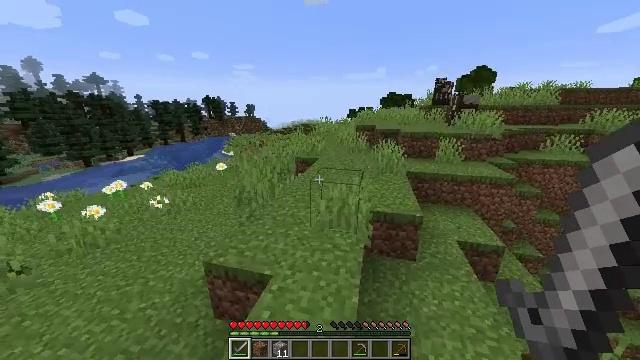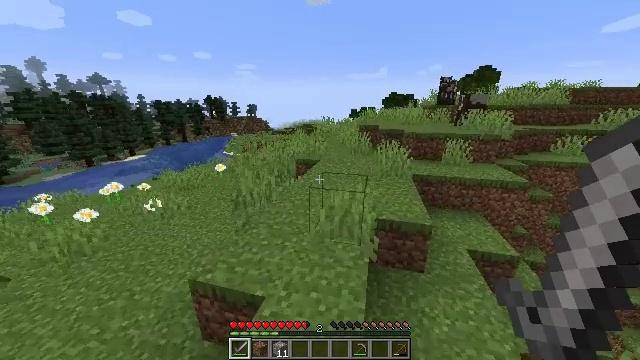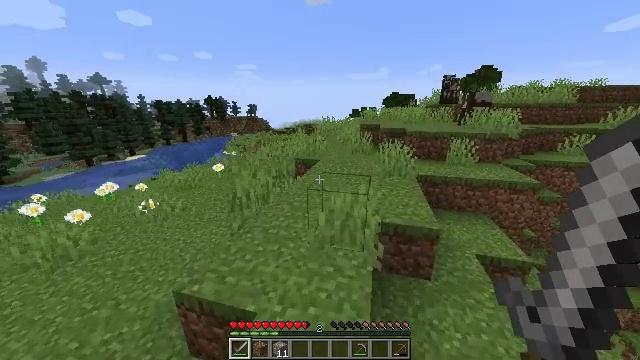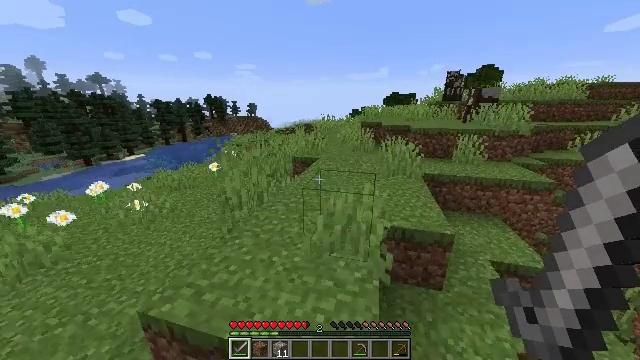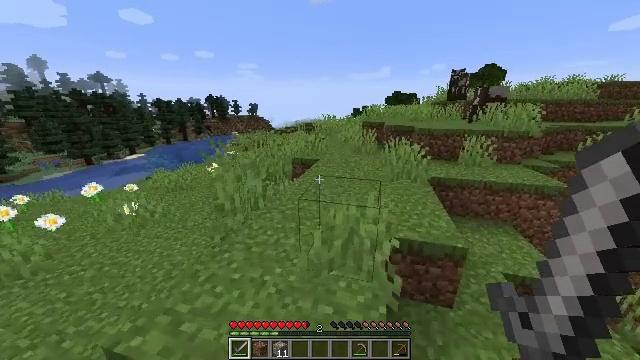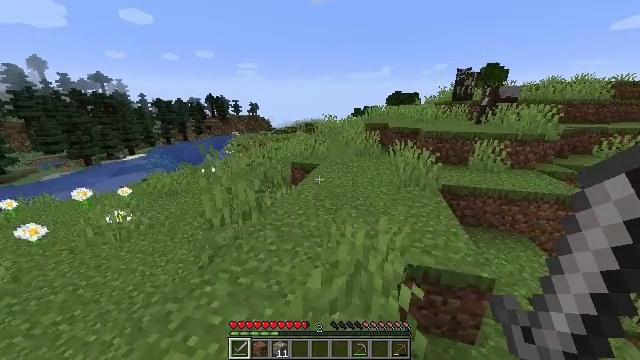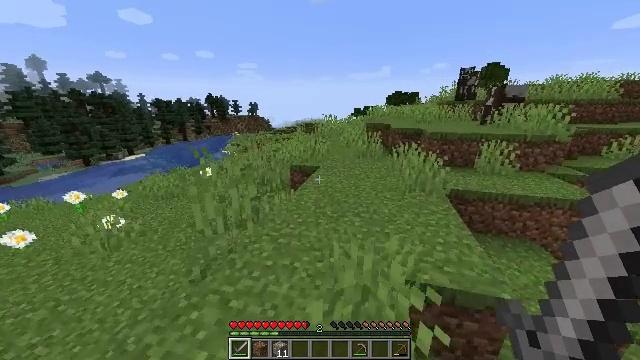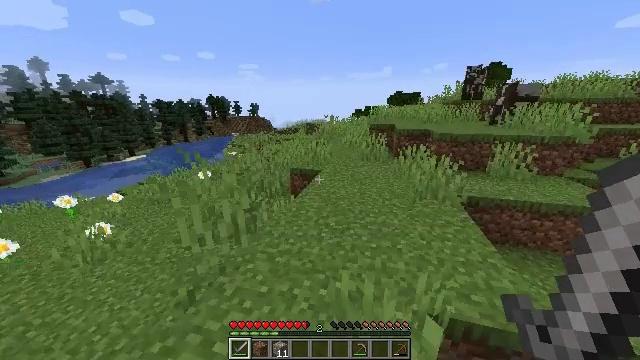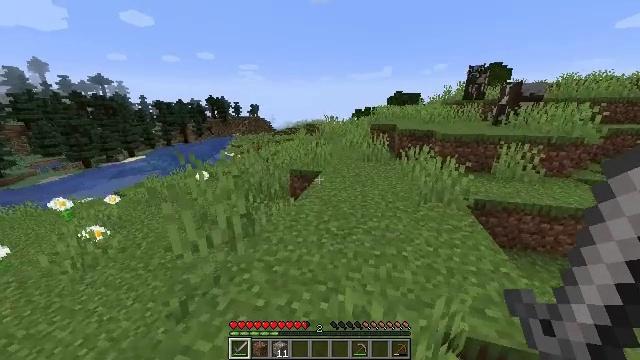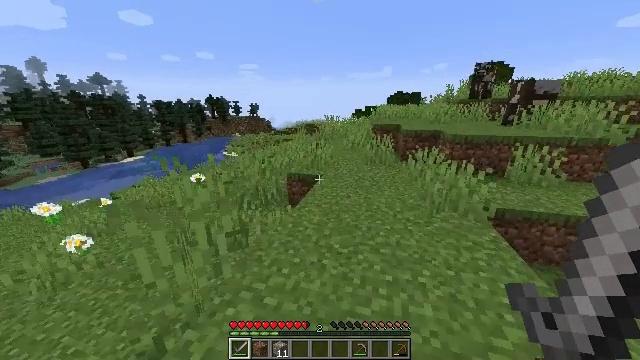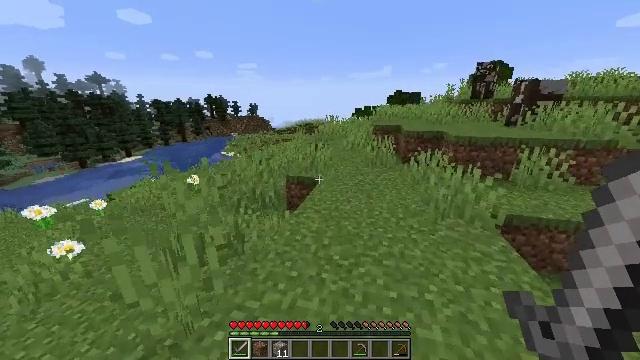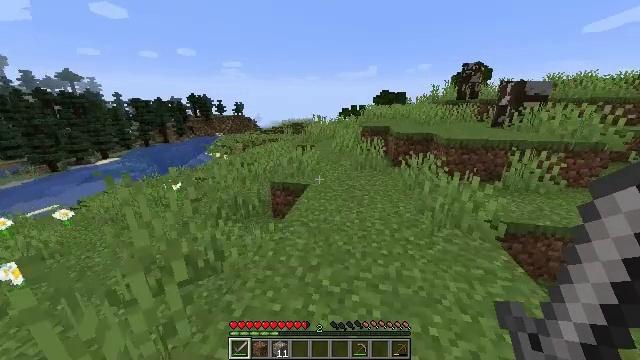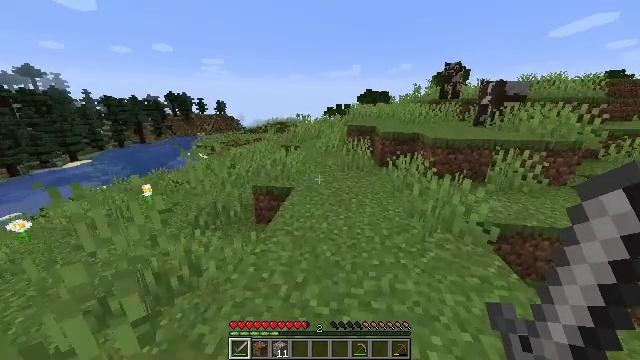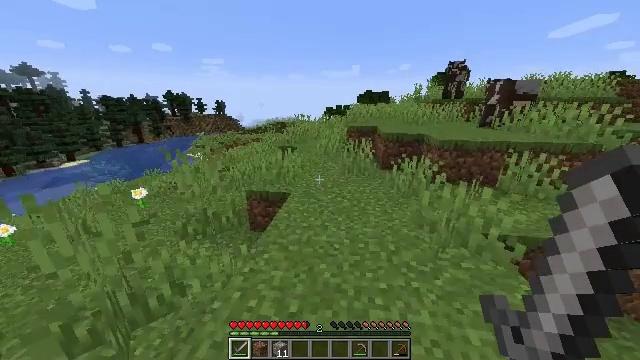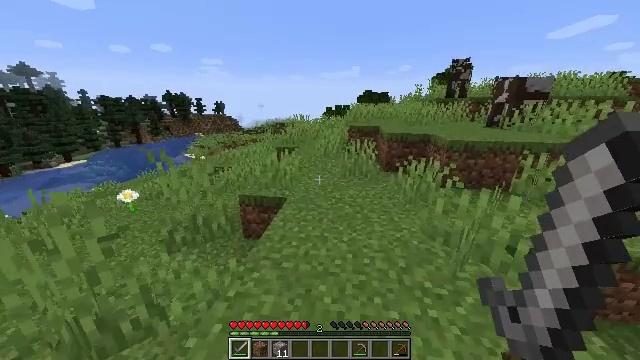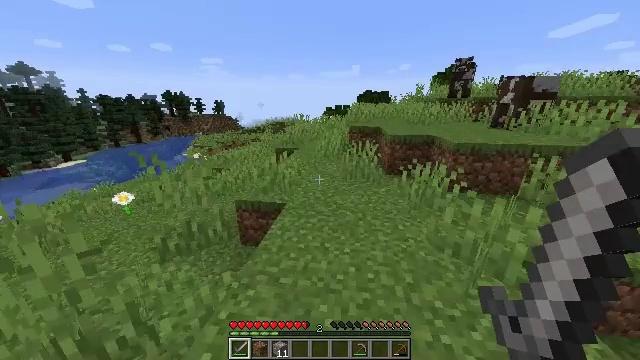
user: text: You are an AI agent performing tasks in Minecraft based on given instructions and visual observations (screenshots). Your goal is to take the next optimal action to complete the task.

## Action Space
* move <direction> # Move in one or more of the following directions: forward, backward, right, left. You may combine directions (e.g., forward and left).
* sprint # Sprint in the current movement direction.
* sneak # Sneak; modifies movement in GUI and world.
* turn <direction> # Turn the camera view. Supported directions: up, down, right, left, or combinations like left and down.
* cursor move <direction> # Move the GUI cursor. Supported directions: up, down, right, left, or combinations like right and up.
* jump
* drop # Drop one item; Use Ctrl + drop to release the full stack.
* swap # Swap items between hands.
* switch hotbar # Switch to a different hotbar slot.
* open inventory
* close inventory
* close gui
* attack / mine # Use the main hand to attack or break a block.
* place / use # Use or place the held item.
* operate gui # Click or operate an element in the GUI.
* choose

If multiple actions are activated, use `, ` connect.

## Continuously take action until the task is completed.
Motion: motion action
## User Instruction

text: Remove the white bed from its place.
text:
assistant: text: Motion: move forward, jump
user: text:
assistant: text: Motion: move forward
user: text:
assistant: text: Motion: move forward
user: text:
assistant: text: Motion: move forward
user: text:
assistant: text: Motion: move forward
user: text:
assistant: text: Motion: move forward
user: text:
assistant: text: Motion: move forward
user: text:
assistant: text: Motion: move forward
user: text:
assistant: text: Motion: move forward
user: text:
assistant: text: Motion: move forward
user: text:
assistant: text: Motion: move forward, turn right
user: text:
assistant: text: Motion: move forward, turn right
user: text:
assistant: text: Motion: move forward
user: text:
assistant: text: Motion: move forward
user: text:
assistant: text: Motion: move forward
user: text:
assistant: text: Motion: move forward
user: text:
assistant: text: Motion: move forward
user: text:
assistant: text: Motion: move forward
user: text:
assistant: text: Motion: move forward
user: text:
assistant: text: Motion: move forward
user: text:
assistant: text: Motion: move forward
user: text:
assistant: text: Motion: move forward
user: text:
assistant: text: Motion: move forward
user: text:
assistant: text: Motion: move forward
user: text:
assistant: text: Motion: move forward
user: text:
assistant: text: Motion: move forward
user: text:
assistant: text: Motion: move forward
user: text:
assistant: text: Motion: move forward
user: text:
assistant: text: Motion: move forward
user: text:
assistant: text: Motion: move forward